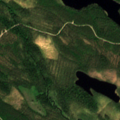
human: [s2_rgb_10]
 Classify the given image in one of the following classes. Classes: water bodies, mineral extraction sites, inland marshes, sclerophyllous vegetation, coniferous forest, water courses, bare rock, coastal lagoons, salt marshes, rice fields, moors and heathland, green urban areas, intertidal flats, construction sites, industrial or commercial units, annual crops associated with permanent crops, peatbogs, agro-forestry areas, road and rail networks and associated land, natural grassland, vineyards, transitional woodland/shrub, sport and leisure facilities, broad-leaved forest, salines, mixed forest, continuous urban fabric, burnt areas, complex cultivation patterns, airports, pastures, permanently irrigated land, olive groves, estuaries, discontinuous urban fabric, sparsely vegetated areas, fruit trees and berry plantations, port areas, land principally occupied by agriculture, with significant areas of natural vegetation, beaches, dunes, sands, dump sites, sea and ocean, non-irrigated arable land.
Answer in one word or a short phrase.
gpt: coniferous forest, mixed forest, transitional woodland/shrub